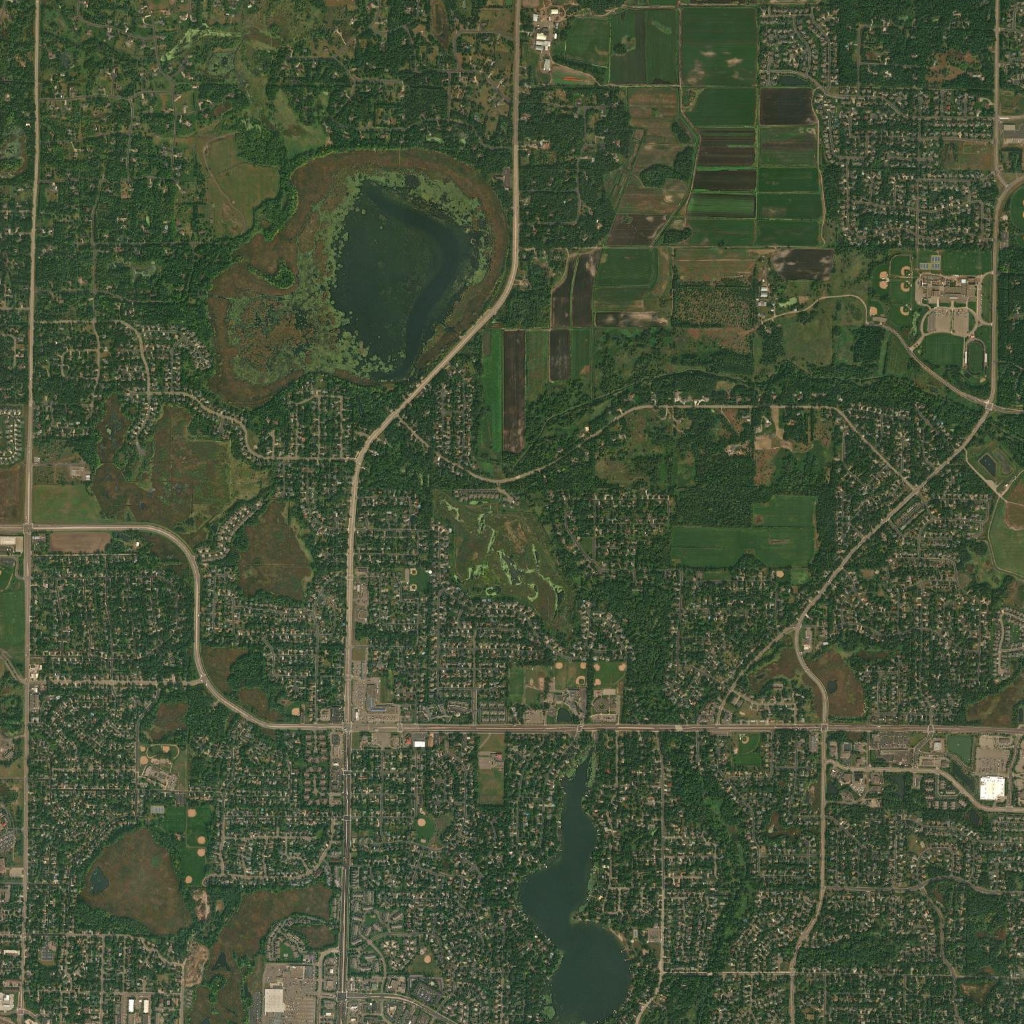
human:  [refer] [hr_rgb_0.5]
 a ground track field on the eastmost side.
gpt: <box>[[94, 33, 96, 36, 0]]</box>

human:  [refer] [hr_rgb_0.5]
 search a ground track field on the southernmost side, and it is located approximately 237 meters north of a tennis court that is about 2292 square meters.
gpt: <box>[[14, 72, 17, 74, 0]]</box>

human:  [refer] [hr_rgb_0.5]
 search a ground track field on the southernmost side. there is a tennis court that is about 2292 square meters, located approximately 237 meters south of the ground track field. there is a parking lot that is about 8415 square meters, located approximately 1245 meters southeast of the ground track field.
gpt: <box>[[14, 72, 17, 74, 0]]</box>

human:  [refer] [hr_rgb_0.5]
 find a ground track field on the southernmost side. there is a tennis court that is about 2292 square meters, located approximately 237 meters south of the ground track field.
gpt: <box>[[14, 72, 17, 74, 0]]</box>